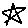
Label: star